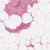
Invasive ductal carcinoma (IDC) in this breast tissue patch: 0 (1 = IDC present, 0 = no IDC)